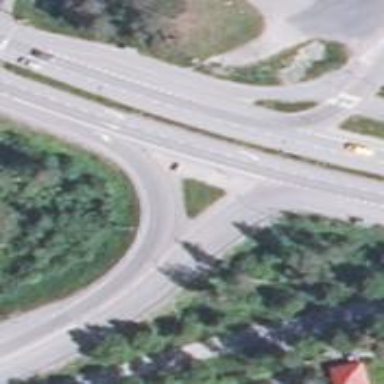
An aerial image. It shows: Trunk link highway with tertiary functional class.